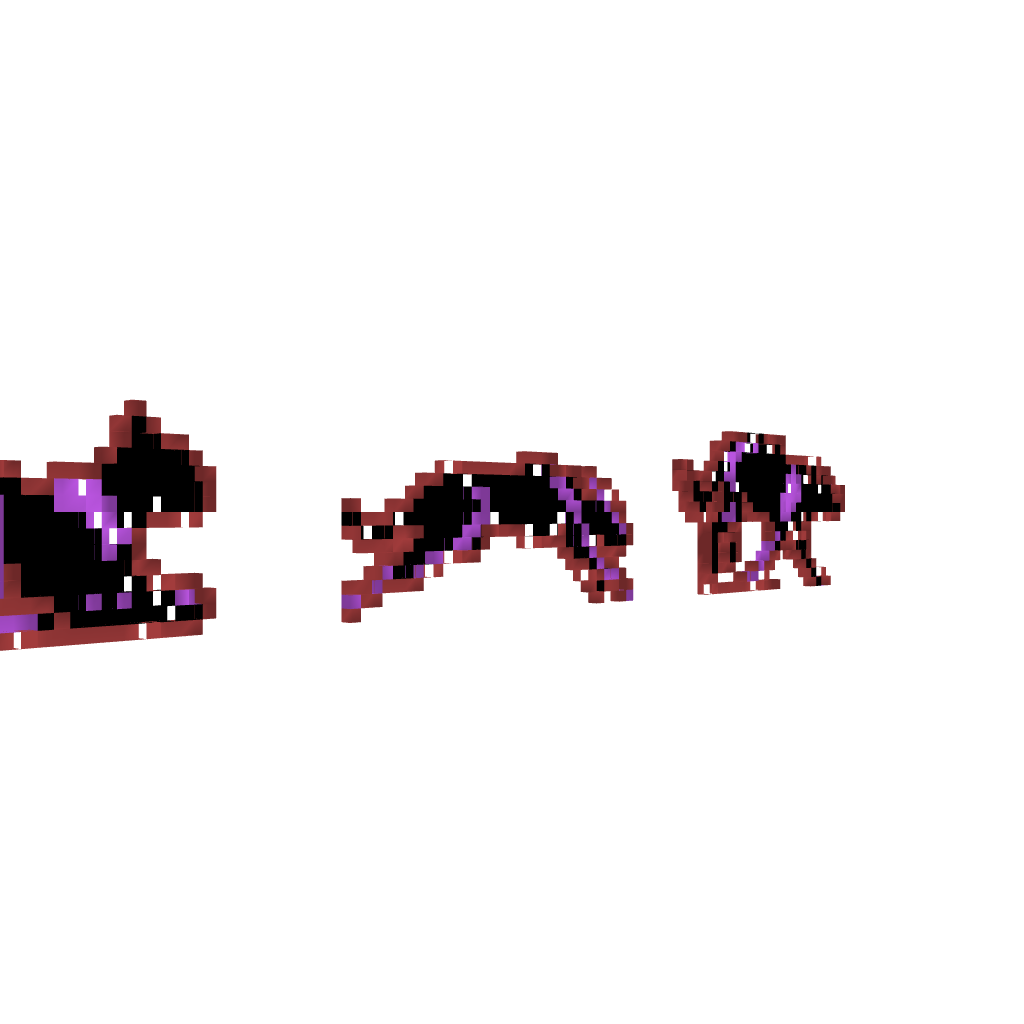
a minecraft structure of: Panther from Castlevania 1 bad low quality